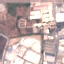
Label: Industrial